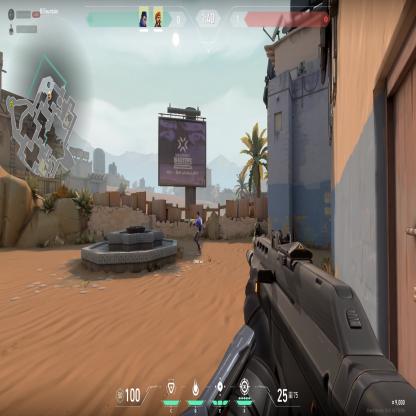
Label: teammate